Field crop: tomato
Growth stage: 1
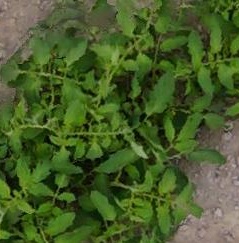
Species: tomato